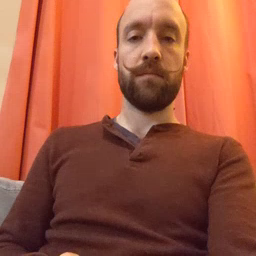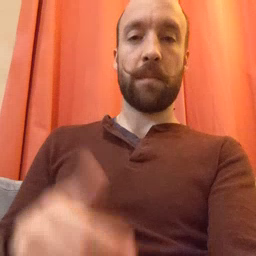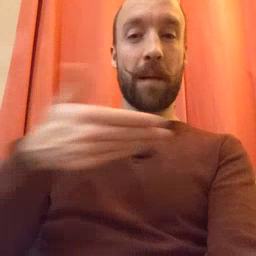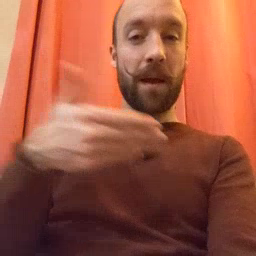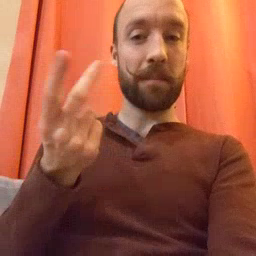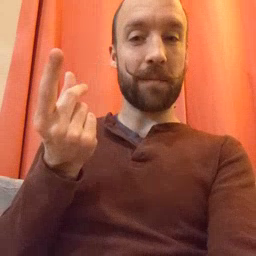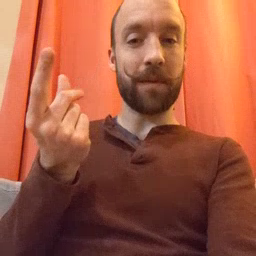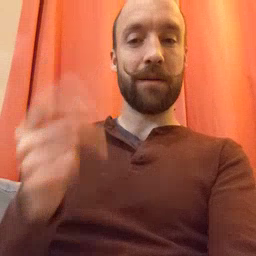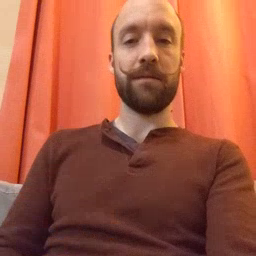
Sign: puppy